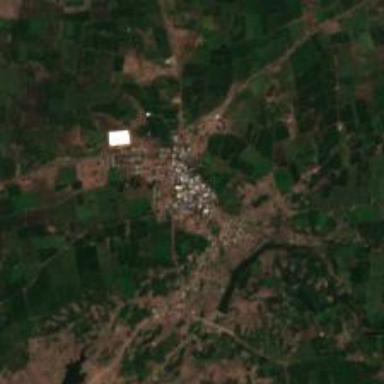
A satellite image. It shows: Village area.